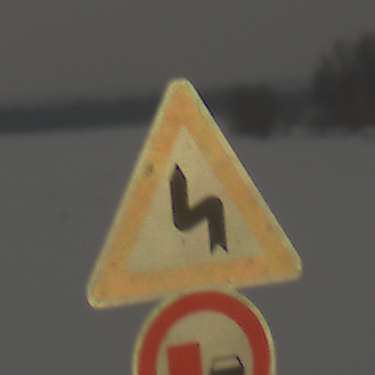
Verkehrszeichen: DoppelkurveZunaechstLinks
Zusatzzeichen unten: UeberholverbotKraftfahrzeuge
Umgebung: Outdoor, Nature
Tageszeit: MorningAfternoon
Wetter: Overcast
Licht: Natural
Jahreszeit: Winter
Kontrast: LowContrast